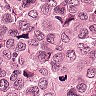
Metastatic tissue present: yes